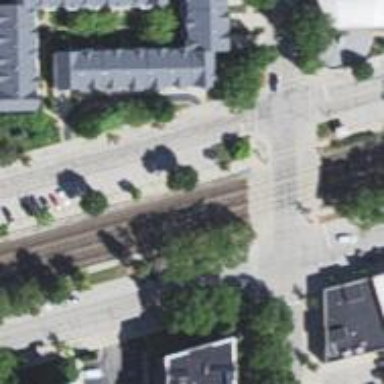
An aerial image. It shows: Railway crossing.